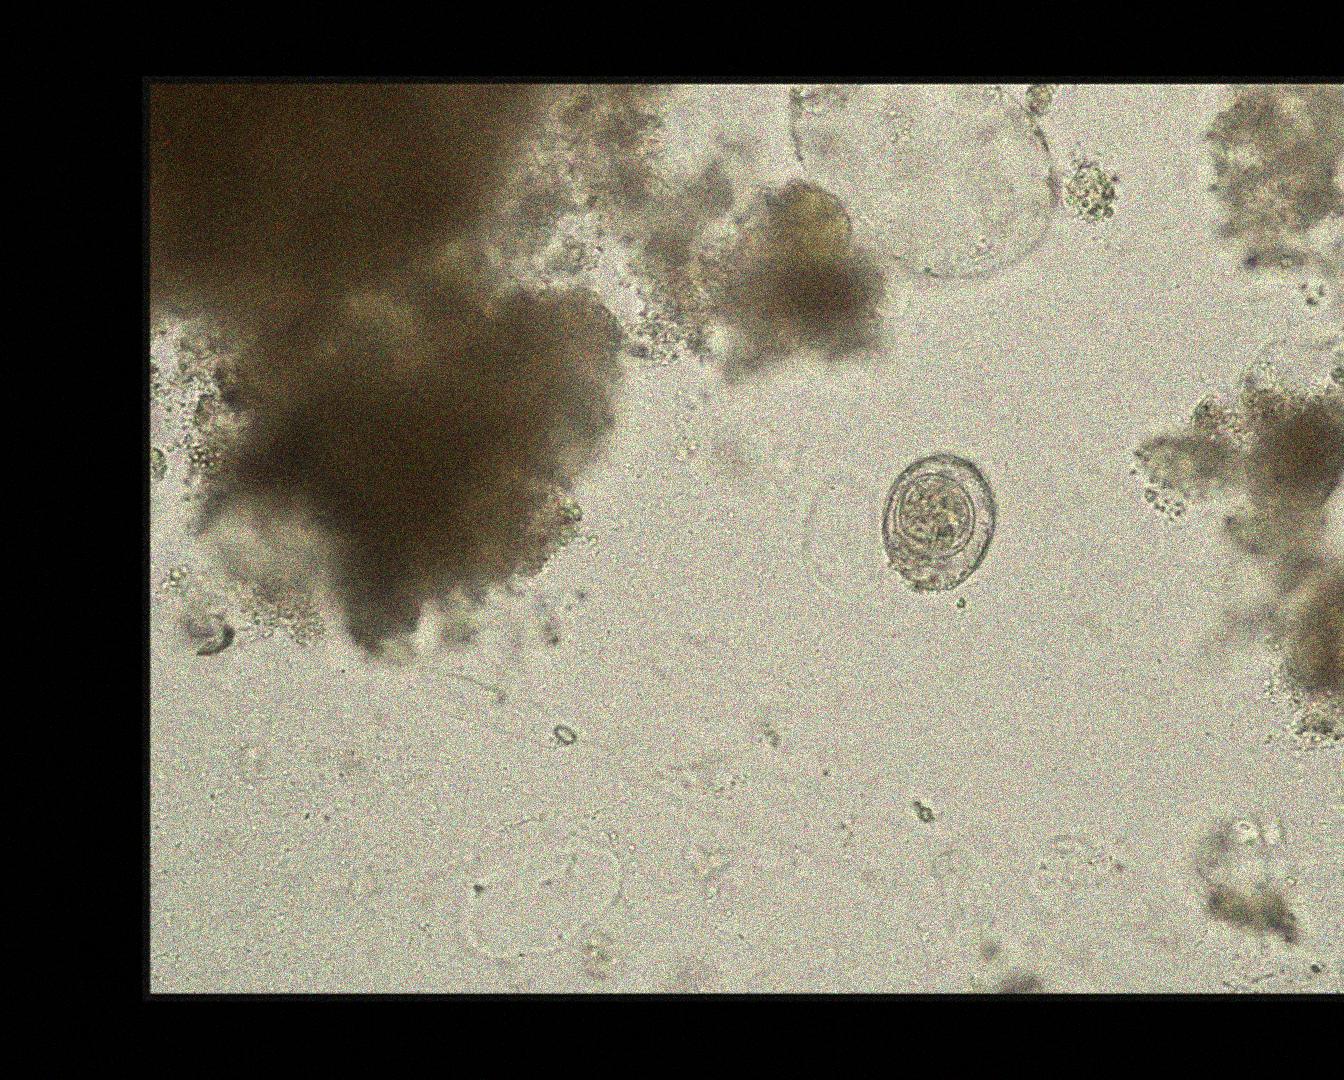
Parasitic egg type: Hymenolepis nana